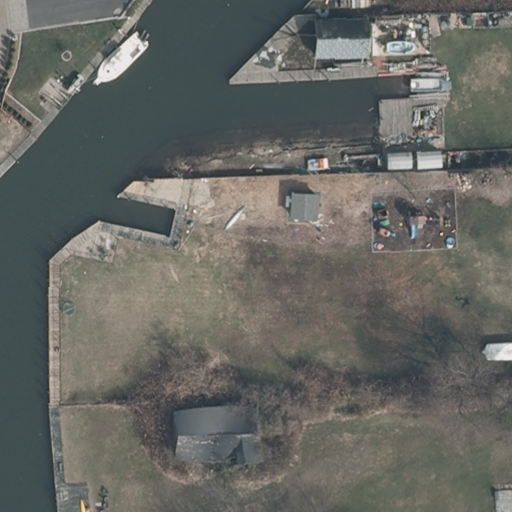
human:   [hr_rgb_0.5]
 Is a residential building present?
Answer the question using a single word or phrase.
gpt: yes

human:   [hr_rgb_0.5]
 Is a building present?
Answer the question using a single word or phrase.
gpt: yes

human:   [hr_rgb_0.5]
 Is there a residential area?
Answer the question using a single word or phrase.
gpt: yes

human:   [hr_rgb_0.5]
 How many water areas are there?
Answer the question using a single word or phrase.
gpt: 1

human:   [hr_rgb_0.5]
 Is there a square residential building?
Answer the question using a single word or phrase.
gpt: no

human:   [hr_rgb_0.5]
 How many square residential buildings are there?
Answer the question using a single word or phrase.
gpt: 0

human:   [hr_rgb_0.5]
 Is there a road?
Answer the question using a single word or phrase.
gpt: yes

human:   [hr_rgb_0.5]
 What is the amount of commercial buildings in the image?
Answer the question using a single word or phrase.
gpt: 0

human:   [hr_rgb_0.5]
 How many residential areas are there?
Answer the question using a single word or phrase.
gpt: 1

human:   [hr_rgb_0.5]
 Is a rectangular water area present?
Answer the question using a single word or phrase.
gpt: no

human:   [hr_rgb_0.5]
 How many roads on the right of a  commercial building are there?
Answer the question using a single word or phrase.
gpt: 0

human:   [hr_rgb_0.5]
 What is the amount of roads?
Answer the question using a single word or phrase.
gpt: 1

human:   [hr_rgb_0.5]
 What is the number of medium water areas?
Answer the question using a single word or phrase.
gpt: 0

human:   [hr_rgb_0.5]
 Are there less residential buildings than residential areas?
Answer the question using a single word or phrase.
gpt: no

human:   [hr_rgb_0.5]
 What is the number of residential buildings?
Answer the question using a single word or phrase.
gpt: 2

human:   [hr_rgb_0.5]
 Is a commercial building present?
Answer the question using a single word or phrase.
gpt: no

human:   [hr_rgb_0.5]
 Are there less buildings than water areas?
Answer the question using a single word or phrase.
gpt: no

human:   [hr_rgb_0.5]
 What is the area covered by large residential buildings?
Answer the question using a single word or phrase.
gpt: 0m2

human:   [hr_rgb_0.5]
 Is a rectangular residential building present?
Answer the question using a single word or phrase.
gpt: yes

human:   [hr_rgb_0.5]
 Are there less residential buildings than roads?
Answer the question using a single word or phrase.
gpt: no

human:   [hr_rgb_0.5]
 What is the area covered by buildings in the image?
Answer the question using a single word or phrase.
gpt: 300m2

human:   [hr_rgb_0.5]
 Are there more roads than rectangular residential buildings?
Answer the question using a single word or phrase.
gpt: no

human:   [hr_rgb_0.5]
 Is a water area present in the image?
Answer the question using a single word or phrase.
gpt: yes

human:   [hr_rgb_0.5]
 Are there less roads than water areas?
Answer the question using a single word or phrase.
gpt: no

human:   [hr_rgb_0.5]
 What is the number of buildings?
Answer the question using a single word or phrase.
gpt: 2

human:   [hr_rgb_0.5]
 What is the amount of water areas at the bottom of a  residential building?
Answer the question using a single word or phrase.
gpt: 0

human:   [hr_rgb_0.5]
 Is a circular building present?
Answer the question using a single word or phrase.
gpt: no

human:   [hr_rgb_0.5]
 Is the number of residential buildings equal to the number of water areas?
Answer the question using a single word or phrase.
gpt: no

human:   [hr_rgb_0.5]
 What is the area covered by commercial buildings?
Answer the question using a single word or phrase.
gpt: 0m2

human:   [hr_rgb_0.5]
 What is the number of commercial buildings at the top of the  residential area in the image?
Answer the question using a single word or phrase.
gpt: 0

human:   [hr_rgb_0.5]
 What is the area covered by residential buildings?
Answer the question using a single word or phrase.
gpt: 300m2

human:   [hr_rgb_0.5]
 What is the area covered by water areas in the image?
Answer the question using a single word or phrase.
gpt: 2234m2

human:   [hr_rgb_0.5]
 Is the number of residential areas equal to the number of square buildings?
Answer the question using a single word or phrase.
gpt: no

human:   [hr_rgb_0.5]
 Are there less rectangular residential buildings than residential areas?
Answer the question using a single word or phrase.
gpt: no

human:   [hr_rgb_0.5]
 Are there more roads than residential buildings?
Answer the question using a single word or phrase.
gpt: no

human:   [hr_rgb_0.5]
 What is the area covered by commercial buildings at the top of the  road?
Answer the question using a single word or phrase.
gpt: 0m2

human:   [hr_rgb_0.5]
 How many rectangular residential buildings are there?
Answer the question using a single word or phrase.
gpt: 1

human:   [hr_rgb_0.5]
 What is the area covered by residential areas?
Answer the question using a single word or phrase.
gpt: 10595m2

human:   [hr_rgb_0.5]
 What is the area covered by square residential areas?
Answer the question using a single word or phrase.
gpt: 0m2

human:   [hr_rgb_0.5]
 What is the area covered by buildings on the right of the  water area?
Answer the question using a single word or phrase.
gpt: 125m2

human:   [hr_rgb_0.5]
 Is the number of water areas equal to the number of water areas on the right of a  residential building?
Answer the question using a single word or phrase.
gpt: no

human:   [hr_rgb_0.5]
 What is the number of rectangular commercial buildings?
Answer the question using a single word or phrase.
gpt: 0

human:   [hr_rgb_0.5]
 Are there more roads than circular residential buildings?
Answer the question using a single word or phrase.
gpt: yes

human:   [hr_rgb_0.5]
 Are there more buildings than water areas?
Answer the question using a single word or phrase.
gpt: yes

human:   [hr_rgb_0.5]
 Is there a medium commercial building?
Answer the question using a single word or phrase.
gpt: no

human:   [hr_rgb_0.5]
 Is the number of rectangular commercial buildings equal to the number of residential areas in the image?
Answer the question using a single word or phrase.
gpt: no

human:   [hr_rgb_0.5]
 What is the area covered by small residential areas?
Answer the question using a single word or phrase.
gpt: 0m2

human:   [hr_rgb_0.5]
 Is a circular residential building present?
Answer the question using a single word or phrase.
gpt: no

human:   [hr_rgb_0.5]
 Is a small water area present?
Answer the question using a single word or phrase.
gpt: no

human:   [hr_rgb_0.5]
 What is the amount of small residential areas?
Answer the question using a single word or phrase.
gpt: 0

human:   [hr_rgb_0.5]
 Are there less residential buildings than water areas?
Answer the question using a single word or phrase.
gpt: no

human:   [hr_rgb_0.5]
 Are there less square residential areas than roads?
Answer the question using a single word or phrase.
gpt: yes

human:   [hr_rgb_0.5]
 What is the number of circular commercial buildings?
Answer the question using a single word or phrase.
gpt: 0

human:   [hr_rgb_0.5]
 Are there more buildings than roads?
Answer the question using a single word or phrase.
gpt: yes

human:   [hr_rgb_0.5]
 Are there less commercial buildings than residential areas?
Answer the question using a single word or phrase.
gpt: yes

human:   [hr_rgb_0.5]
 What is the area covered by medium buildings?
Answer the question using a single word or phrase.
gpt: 300m2

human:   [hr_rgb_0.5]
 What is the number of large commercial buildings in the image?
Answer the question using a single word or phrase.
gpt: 0

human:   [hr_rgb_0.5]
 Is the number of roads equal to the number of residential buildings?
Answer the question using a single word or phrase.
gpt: no

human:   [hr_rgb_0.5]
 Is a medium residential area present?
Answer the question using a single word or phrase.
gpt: no

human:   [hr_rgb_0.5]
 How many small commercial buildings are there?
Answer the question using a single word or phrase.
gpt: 0

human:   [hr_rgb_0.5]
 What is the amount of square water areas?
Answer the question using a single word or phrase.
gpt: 0

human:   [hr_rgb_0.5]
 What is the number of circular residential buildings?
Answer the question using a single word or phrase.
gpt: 0

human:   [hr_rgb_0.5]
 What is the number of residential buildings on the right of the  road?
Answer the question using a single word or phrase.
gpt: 2

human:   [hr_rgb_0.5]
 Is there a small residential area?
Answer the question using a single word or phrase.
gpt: no